Question: I try to create one to one relationship as the follow
'''
Const Cart = sequelize.define(***)
Const User = sequelize.define(***)
User.hasOne(Cart);
Cart.belongsTo(User);
'''
this have to prevent Cart table from containing multiple fields with the same UserId when i call
'''
User.createCart();
'''
and when i call:
'''
User.getCart()
.then(cart => {***});
'''
it's work and return just one cart
but in mysql workbench it's more than one cart have the same UserId
is this true or i have to do anything else?
[]
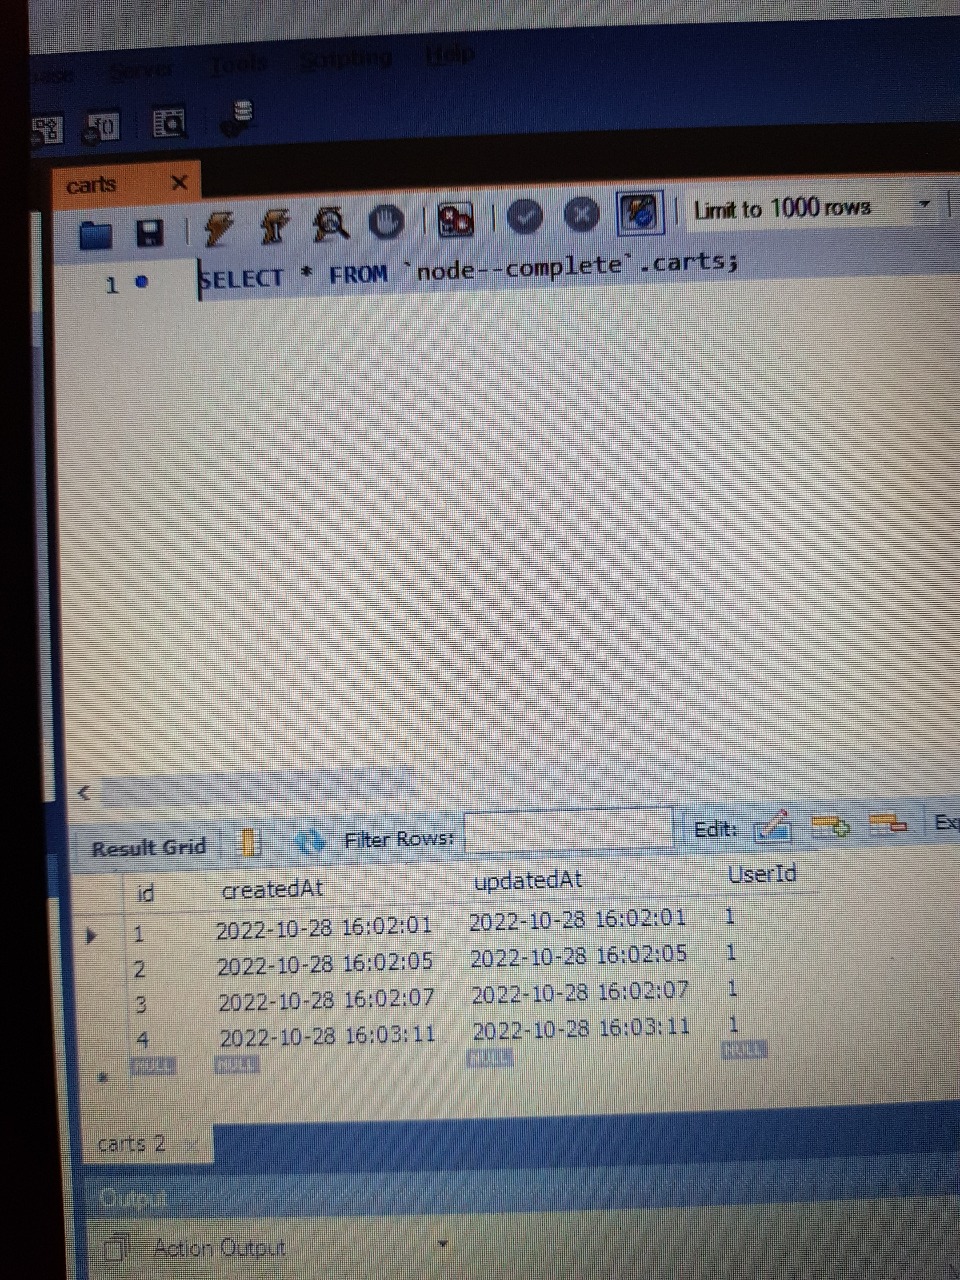
Answer: Strictly speaking and from DB's point of view
'''
User.hasOne(Cart);
Cart.belongsTo(User);
'''
are 1:N and N:1 relationships. You can only add unique index on 'UserId' to prevent adding multiple records with the same 'UserId' value but still if you call 'createCart' several times you kinda tell Sequelize to actually create several records.
You need to rethink what you're trying to achieve by making two sequential 'createCart' calls. What should happen? Some error on the second call? To ignore the second call? To update the existing record on the second call? What's your expectations?